Question: I have issues with changing the CSS for the progress bar. Please review the attached image.
I would like to have the progress bar with all 10 values in one horizontal line.
I am including the script in to the html.
'''
<style>
@-webkit-keyframes myanimation {
from {
left: 0%;
}
to {
left: 50%;
}
}
h1 {
text-align: center;
font-family: 'PT Sans Caption', sans-serif;
font-weight: 400;
font-size: 20px;
padding: 20px 0;
color: #777;
}
.checkout-wrap {
color: #444;
font-family: 'PT Sans Caption', sans-serif;
margin: 40px auto;
max-width: 1200px;
position: relative;
}
ul.checkout-bar li {
color: #ccc;
display: block;
font-size: 16px;
font-weight: 600;
padding: 14px 20px 14px 80px;
position: relative;
}
ul.checkout-bar li:before {
-webkit-box-shadow: inset 2px 2px 2px 0px rgba(0, 0, 0, 0.2);
box-shadow: inset 2px 2px 2px 0px rgba(0, 0, 0, 0.2);
background: #ddd;
border: 2px solid #FFF;
border-radius: 50%;
color: #fff;
font-size: 16px;
font-weight: 700;
left: 20px;
line-height: 37px;
height: 35px;
position: absolute;
text-align: center;
text-shadow: 1px 1px rgba(0, 0, 0, 0.2);
top: 4px;
width: 35px;
z-index: 999;
}
ul.checkout-bar li.active {
color: #8bc53f;
font-weight: bold;
}
ul.checkout-bar li.active:before {
background: #8bc53f;
z-index: 99999;
}
ul.checkout-bar li.visited {
background: #ECECEC;
color: #57aed1;
z-index: 99999;
}
ul.checkout-bar li.visited:before {
background: #57aed1;
z-index: 99999;
}
ul.checkout-bar li:nth-child(1):before {
content: "1";
}
ul.checkout-bar li:nth-child(2):before {
content: "2";
}
ul.checkout-bar li:nth-child(3):before {
content: "3";
}
ul.checkout-bar li:nth-child(4):before {
content: "4";
}
ul.checkout-bar li:nth-child(5):before {
content: "5";
}
ul.checkout-bar li:nth-child(6):before {
content: "6";
}
ul.checkout-bar li:nth-child(7):before {
content: "7";
}
ul.checkout-bar li:nth-child(8):before {
content: "8";
}
ul.checkout-bar li:nth-child(9):before {
content: "9";
}
ul.checkout-bar li:nth-child(10):before {
content: "10";
}
ul.checkout-bar a {
color: #57aed1;
font-size: 16px;
font-weight: 600;
text-decoration: none;
}
@media all and (min-width: 800px) {
.checkout-bar li.active:after {
-webkit-animation: myanimation 3s 0;
background-size: 35px 35px;
background-color: #8bc53f;
background-image: -webkit-linear-gradient(-45deg, rgba(255, 255, 255, 0.2) 25%, transparent 25%, transparent 50%, rgba(255, 255, 255, 0.2) 50%, rgba(255, 255, 255, 0.2) 75%, transparent 75%, transparent);
background-image: -moz-linear-gradient(-45deg, rgba(255, 255, 255, 0.2) 25%, transparent 25%, transparent 50%, rgba(255, 255, 255, 0.2) 50%, rgba(255, 255, 255, 0.2) 75%, transparent 75%, transparent);
-webkit-box-shadow: inset 2px 2px 2px 0px rgba(0, 0, 0, 0.2);
box-shadow: inset 2px 2px 2px 0px rgba(0, 0, 0, 0.2);
content: "";
height: 15px;
width: 100%;
left: 50%;
position: absolute;
top: -50px;
z-index: 0;
}
.checkout-wrap {
margin: 80px auto;
}
ul.checkout-bar {
-webkit-box-shadow: inset 2px 2px 2px 0px rgba(0, 0, 0, 0.2);
box-shadow: inset 2px 2px 2px 0px rgba(0, 0, 0, 0.2);
background-size: 35px 35px;
background-color: #EcEcEc;
background-image: -webkit-linear-gradient(-45deg, rgba(255, 255, 255, 0.4) 25%, transparent 25%, transparent 50%, rgba(255, 255, 255, 0.4) 50%, rgba(255, 255, 255, 0.4) 75%, transparent 75%, transparent);
background-image: -moz-linear-gradient(-45deg, rgba(255, 255, 255, 0.4) 25%, transparent 25%, transparent 50%, rgba(255, 255, 255, 0.4) 50%, rgba(255, 255, 255, 0.4) 75%, transparent 75%, transparent);
border-radius: 15px;
height: 15px;
margin: 0 auto;
padding: 0;
position: absolute;
width: 100%;
}
ul.checkout-bar:before {
background-size: 35px 35px;
background-color: #57aed1;
background-image: -webkit-linear-gradient(-45deg, rgba(255, 255, 255, 0.2) 25%, transparent 25%, transparent 50%, rgba(255, 255, 255, 0.2) 50%, rgba(255, 255, 255, 0.2) 75%, transparent 75%, transparent);
background-image: -moz-linear-gradient(-45deg, rgba(255, 255, 255, 0.2) 25%, transparent 25%, transparent 50%, rgba(255, 255, 255, 0.2) 50%, rgba(255, 255, 255, 0.2) 75%, transparent 75%, transparent);
-webkit-box-shadow: inset 2px 2px 2px 0px rgba(0, 0, 0, 0.2);
box-shadow: inset 2px 2px 2px 0px rgba(0, 0, 0, 0.2);
border-radius: 15px;
content: " ";
height: 15px;
left: 0;
position: absolute;
width: 10%;
}
ul.checkout-bar li {
display: inline-block;
margin: 50px 0 0;
padding: 0;
text-align: center;
width: 19%;
}
ul.checkout-bar li:before {
height: 45px;
left: 40%;
line-height: 45px;
position: absolute;
top: -65px;
width: 45px;
z-index: 99;
}
ul.checkout-bar li.visited {
background: none;
}
ul.checkout-bar li.visited:after {
background-size: 35px 35px;
background-color: #57aed1;
background-image: -webkit-linear-gradient(-45deg, rgba(255, 255, 255, 0.2) 25%, transparent 25%, transparent 50%, rgba(255, 255, 255, 0.2) 50%, rgba(255, 255, 255, 0.2) 75%, transparent 75%, transparent);
background-image: -moz-linear-gradient(-45deg, rgba(255, 255, 255, 0.2) 25%, transparent 25%, transparent 50%, rgba(255, 255, 255, 0.2) 50%, rgba(255, 255, 255, 0.2) 75%, transparent 75%, transparent);
-webkit-box-shadow: inset 2px 2px 2px 0px rgba(0, 0, 0, 0.2);
box-shadow: inset 2px 2px 2px 0px rgba(0, 0, 0, 0.2);
content: "";
height: 15px;
left: 50%;
position: absolute;
top: -50px;
width: 100%;
z-index: 99;
}
}
</style>
'''
'''
</head>
<body>
<link href='http://fonts.googleapis.com/css?family=PT+Sans+Caption:400,700' rel='stylesheet' type='text/css'/>
<h1></h1>
<div class="checkout-wrap">
<ul class="checkout-bar">
<li class="visited first">
<a href="#">Possible candidate</a>
</li>
<li class="previous visited">Forwarded to manager</li>
<li class="previous visited">Phone screen</li>
<li class="previous visited">Interview</li>
<li class="previous visited">References</li>
<li class="previous visited">Medical Assessment</li>
<li class="previous visited">Backgroung Check</li>
<li class="previous visited">Offer</li>
<li class="previous visited">Hired</li>
<li class="active">Declined Offer</li>
</ul>
</div>
</body>
'''
Alignment issue:

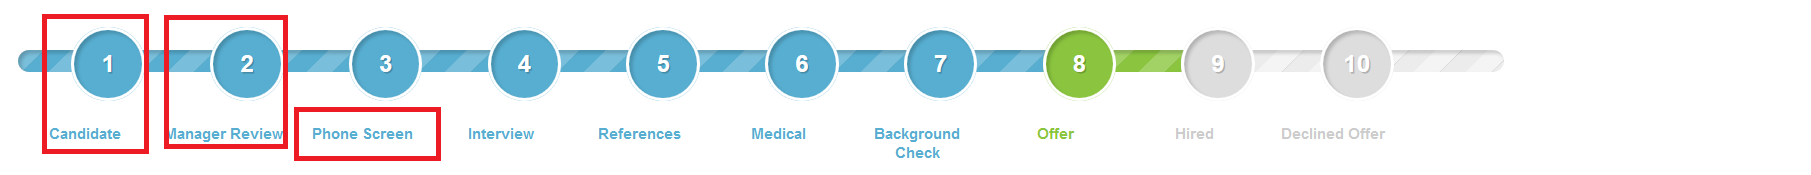
Answer: Try reducing the width of 'ul.checkout-bar li' within the '@media all and (min-width: 800px) {' media query. It's currently '19%' so you'll never get more than 5 on a row. Try '5%' instead, and add 'vertical-align: top;' to the same selector.
Fiddle: <URL>